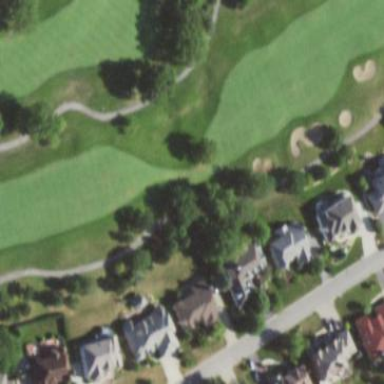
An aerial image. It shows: Golf fairway surrounded by grass.